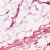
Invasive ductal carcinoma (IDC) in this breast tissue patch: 0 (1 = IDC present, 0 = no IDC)